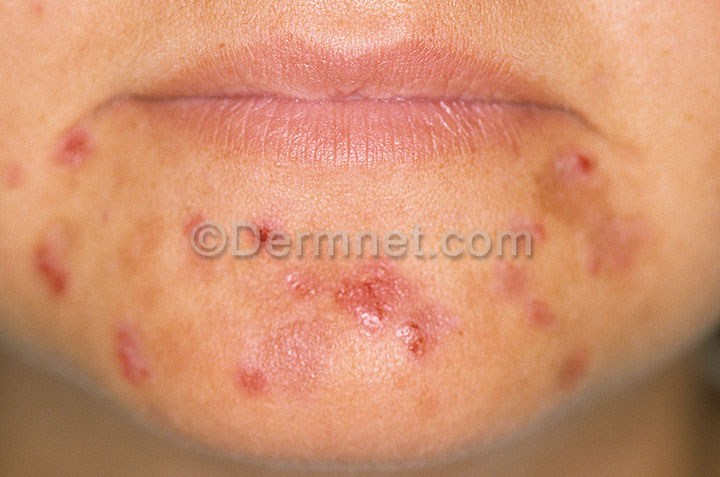
Disease: Acne and Rosacea Photos